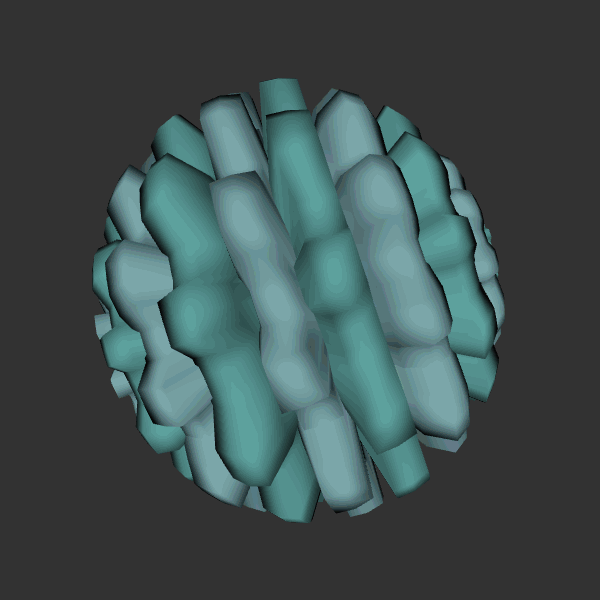
Background: dark